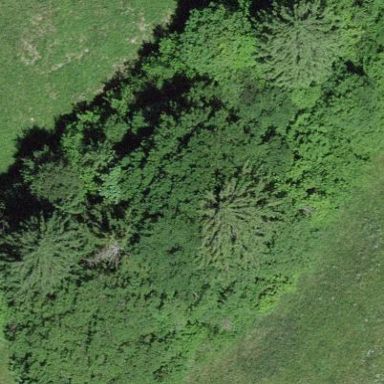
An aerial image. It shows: Forest area.